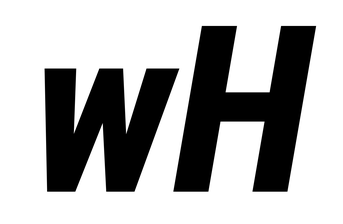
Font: Roboto-Italic_Condensed_ExtraBold_Italic